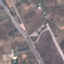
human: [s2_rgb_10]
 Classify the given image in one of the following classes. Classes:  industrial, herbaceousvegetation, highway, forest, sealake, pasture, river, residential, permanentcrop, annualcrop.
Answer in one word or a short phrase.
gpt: Highway